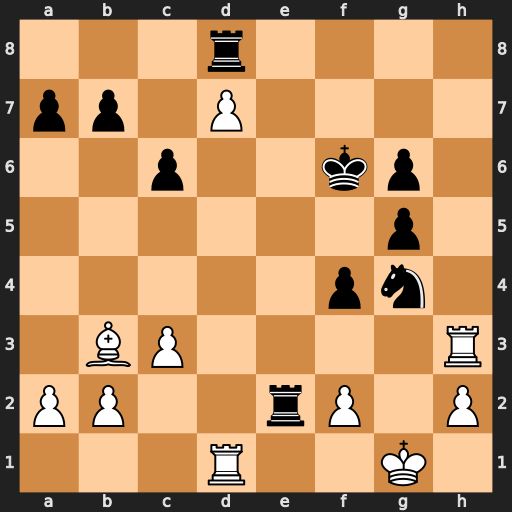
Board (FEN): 3r4/pp1P4/2p2kp1/6p1/5pn1/1BP4R/PP2rP1P/3R2K1
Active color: w
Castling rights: -
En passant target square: -
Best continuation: Rh7 Re7 Rd6+ Ke5 Rxe7+ Kxd6 Re6+